Modality: planning_CT
Slice 45 of 101
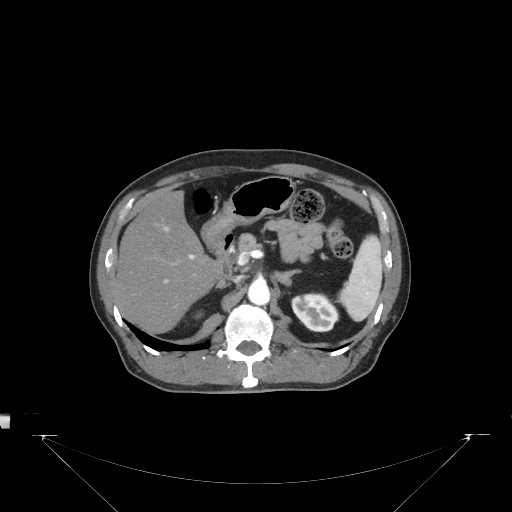